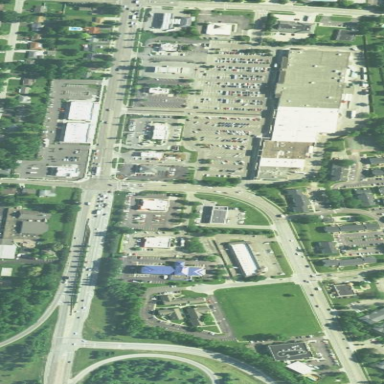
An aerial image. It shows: Retail area.